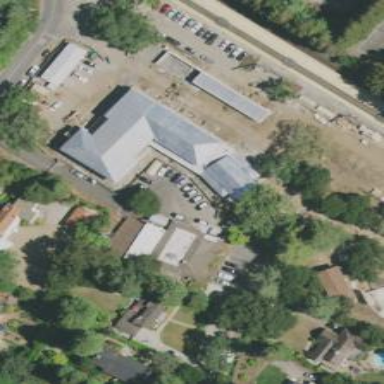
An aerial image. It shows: Post office.